Question: I have a WordPress site: <URL> with a form on the one page. The problem is in mobile view the form is cut off completely!
I think it has something to do with my box (padding).
I tried a few variants, but nothing seems to work. I use the Contact Form 7 wordpress plugin.
Below find the CSS and a picture:
'''
/**
* Footer 4 stylesheet
* */
.footer-4 {
padding-top:20px;
padding-bottom:20px;
color:white;
text-align:center
}
.footer-4 .brand {
font-size:20px;
font-weight:normal;
font-weight:500;
font-family:"Helvetica Neue",Helvetica,Arial,sans-serif;
color:#ffffff
}
.footer-4 .brand:hover,.footer-4 .brand:focus,.footer-4 .brand.active {
color:#1abc9c
}
.walkeroutside {
padding:50px 200px 100px;
background:#E0E0E0
}
.walkerbox {
margin-top:20px;
padding:26px 24px 46px;
font-weight:400;
overflow:hidden;
background:#FFFFFF;
-webkit-border-radius:17px;
-moz-border-radius:17px;
border-radius:17px;
border:#7F7F7F solid 1px
}
.contactbox {
width:500px;
float:left;
display:inline
}
.qbox {
display:inline;
width:269px;
float:right;
background:#fff;
-webkit-box-sizing:border-box;
/* Safari/Chrome, other WebKit */
-moz-box-sizing:border-box;
/* Firefox, other Gecko */
box-sizing:border-box;
/* Opera/IE 8+ */
padding:1.618em;
margin:0 0 1.618em;
border:1px solid #dcdcdc;
-webkit-border-radius:.327em;
border-radius:.327em;
-moz-background-clip:padding;
-webkit-background-clip:padding-box;
background-clip:padding-box;
position:relative;
box-shadow:0 1px 1px 1px rgba(0,0,0,0.05);
-webkit-box-shadow:0 1px 1px 1px rgba(0,0,0,0.05);
-webkit-transition:all ease-in-out .2s;
-moz-transition:all ease-in-out .2s;
-ms-transition:all ease-in-out .2s;
-o-transition:all ease-in-out .2s;
transition:all ease-in-out .2s
}
.how-it-works-section {
display:inline
}
.hiwimage {
display:inline
}
.hiwtext {
display:inline;
padding-right:8px;
padding-left:5px
}
.how_it_works_img {
width:5%;
height:5%
}
.bubble {
float:right;
display:inline;
position:relative;
width:260px;
height:170px;
padding:15px;
background:#FFFFFF;
-webkit-border-radius:17px;
-moz-border-radius:17px;
border-radius:17px;
border:#7F7F7F solid 1px
}
.bubble:after {
content:'';
position:absolute;
border-style:solid;
border-width:22px 13px 0;
border-color:#FFFFFF transparent;
display:block;
width:0;
z-index:1;
bottom:-22px;
left:41px
}
.bubble:before {
content:'';
position:absolute;
border-style:solid;
border-width:22px 13px 0;
border-color:#7F7F7F transparent;
display:block;
width:0;
z-index:0;
bottom:-23px;
left:41px
}
.quote-author-photo {
display:inline-block;
width:65px;
height:65px;
background:;
-webkit-border-radius:2px;
-moz-border-radius:2px;
border-radius:2px;
overflow:hidden;
margin-right:20px
}
'''
'''
<div class="walkeroutside">
<h1>Employment Contract</h1>
<div class="how-it-works-section">
<div class="hiwimage">
<img src="http://www.clevercontracts.co.za/wp-content/uploads/2015/03/Compose.png" alt="" class="how_it_works_img">
</div>
<div class="hiwtext">
Complete the contract form &amp; submit
</div>
<div class="hiwimage">
<img src="http://www.clevercontracts.co.za/wp-content/uploads/2015/03/hand_arrow_black_right.png" alt="" class="how_it_works_img"> <img src="http://www.clevercontracts.co.za/wp-content/uploads/2015/03/Envelope.png" alt="" class="how_it_works_img">
<div class="hiwtext">
Make payment
</div>
<div class="hiwimage">
<img src="http://www.clevercontracts.co.za/wp-content/uploads/2015/03/hand_arrow_black_right.png" alt="" class="how_it_works_img"> <img src="http://www.clevercontracts.co.za/wp-content/uploads/2015/03/Contract.png" alt="" class="how_it_works_img">
</div>
<div class="hiwtext">
Print the contract. Sign.
</div>
<div class="walkerbox">
<div class="contactbox">
[contact-form-7 id="187" title="Contract For A Domestic Worker"]
</div>
<div class="bubble">
<p>Questions? <br>
<a href="mailto:janie@clevercontracts.co.za?Subject=Hi%20I%20have%20a%20question">Send Janie a Mail</a></p>
<div class="quote-author-photo">
<img alt="" src="http://www.clevercontracts.co.za/wp-content/uploads/2015/03/janiewalker.png">
</div>
</div>
<a href="mailto:janie@clevercontracts.co.za?Subject=Hi%20I%20have%20a%20question"></a>
</div>
<a href="mailto:janie@clevercontracts.co.za?Subject=Hi%20I%20have%20a%20question"></a>
</div>
<a href="mailto:janie@clevercontracts.co.za?Subject=Hi%20I%20have%20a%20question"></a>
</div>
<a href="mailto:janie@clevercontracts.co.za?Subject=Hi%20I%20have%20a%20question"></a>
</div>
<a href="mailto:janie@clevercontracts.co.za?Subject=Hi%20I%20have%20a%20question"></a>
'''
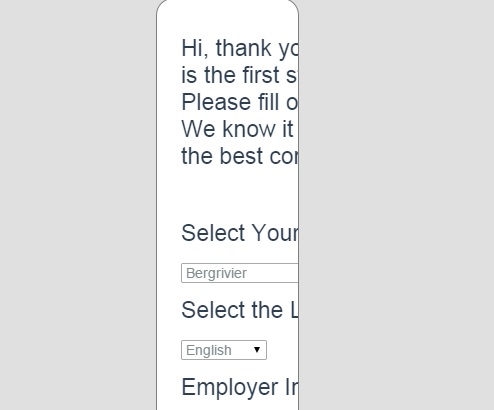
Answer: make the following css changes
'''
@media (max-width: 992px){
.contactbox { width: 100%;}
.walkeroutside{padding:50px 15px;}
}
'''